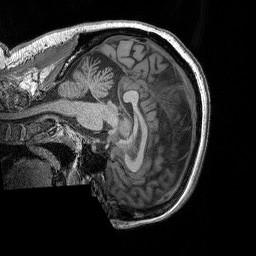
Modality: T1w
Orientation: sagittal
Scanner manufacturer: siemens
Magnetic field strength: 3 T
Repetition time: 2.3 s
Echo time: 0.00298 s